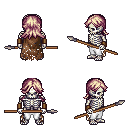
a pixel art fantasy rpg character, male body template, skeleton, brown tattered cape, white pants, white blonde loose hair, leather bracers, spear, four views (front, back, left, right), 2x2 character sprite sheet, small pixel art, hard edges, no anti-aliasing